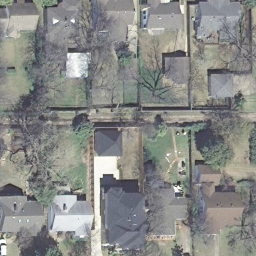
Label: residential